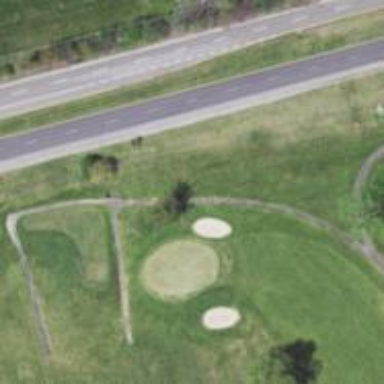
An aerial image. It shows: Path for both road and golf.